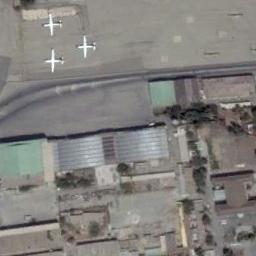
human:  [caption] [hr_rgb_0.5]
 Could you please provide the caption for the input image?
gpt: Three plane are parked on the open space beside buildings and trees .

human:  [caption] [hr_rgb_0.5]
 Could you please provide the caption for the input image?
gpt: Here are three white planes and two small green houses .

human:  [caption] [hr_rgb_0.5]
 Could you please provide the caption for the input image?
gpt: Three planes put a triangular shape and some building beside .

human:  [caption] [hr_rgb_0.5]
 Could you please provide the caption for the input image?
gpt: There are three planes of the same size in a clearing, With many buildings next to the plane .

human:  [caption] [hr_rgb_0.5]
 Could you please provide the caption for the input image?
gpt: Three planes are in the parking lot next to the buildings .